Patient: sex M, age 58
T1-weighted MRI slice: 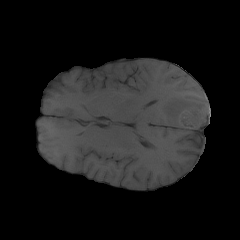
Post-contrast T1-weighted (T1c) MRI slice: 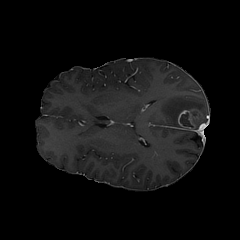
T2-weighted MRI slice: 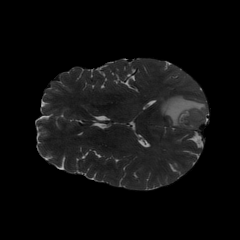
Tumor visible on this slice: yes
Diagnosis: Glioblastoma, IDH-wildtype
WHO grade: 4